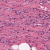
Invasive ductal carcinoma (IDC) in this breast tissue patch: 0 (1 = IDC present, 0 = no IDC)